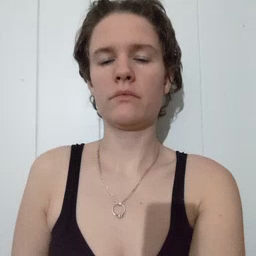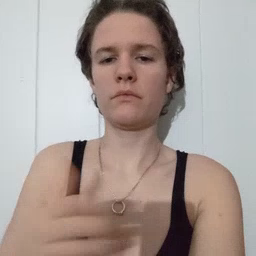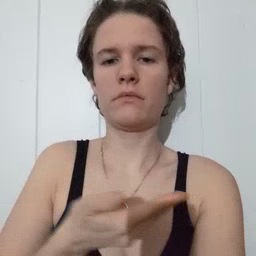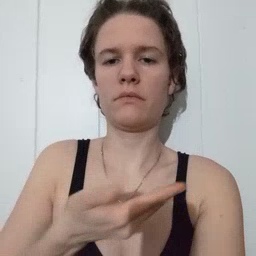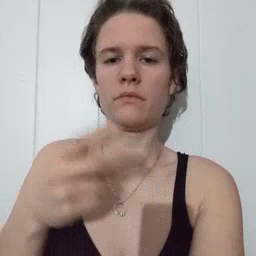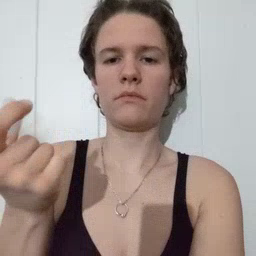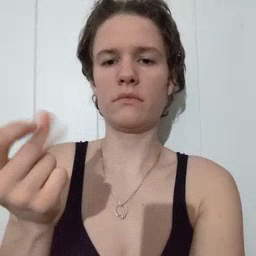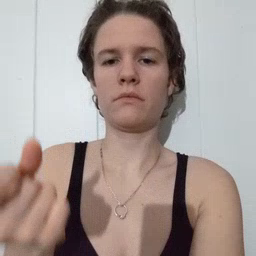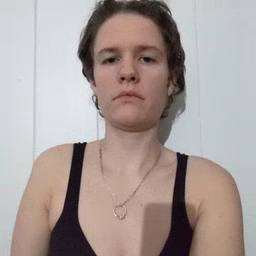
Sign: puppy